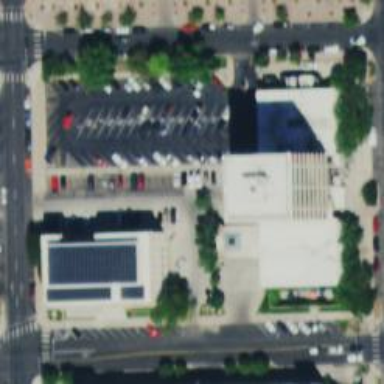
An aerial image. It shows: Parking space is available.